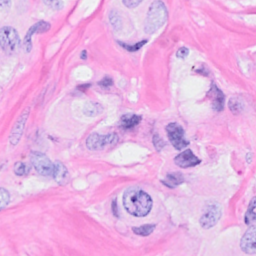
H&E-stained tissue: Breast